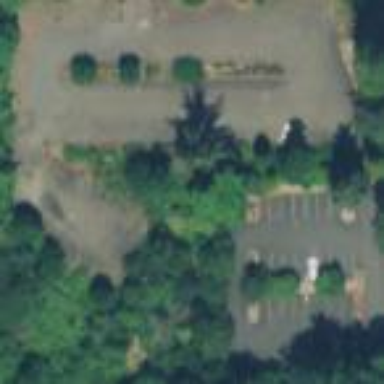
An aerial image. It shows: Parking area with surface.